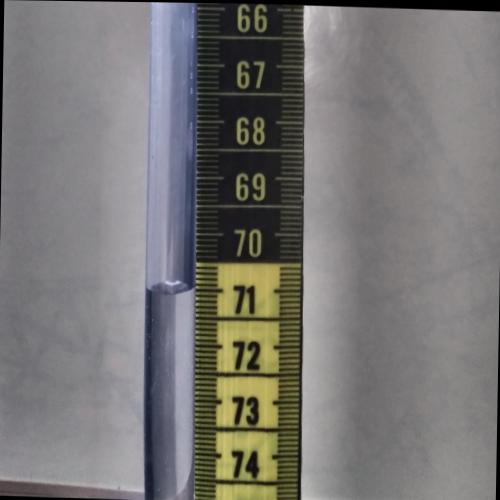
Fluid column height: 71.0 cm